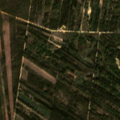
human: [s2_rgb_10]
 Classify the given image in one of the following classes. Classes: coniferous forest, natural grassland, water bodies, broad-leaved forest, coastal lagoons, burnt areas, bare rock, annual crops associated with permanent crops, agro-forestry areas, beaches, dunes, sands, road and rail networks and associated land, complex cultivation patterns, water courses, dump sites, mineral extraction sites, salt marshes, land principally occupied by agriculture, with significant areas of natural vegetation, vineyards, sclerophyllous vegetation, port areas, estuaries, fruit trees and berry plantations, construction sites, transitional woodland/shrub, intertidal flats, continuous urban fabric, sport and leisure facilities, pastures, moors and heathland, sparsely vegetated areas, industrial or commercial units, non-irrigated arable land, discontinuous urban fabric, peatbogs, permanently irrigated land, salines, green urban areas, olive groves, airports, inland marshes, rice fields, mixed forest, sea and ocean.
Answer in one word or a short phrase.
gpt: broad-leaved forest, mixed forest, transitional woodland/shrub